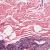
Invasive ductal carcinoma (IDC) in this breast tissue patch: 0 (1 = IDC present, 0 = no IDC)